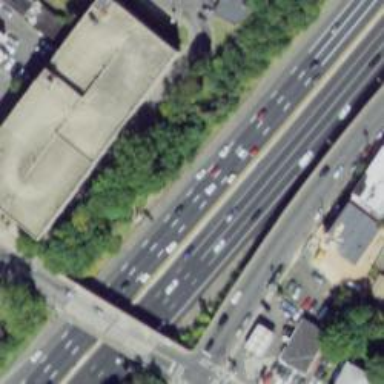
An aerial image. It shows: Urban freeway or expressway.